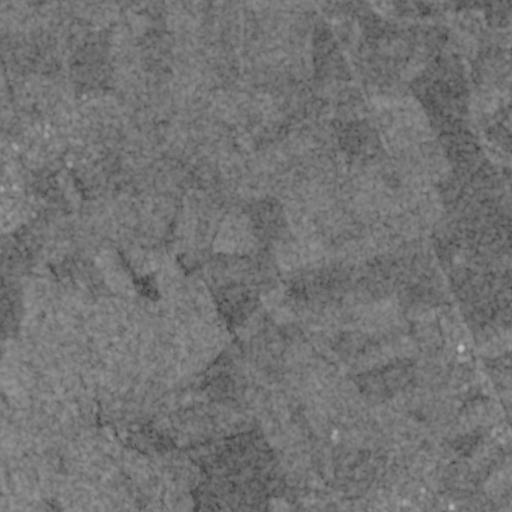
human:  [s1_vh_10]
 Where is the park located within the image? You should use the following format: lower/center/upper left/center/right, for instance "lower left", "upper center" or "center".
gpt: The park is located in the lower right of the image.
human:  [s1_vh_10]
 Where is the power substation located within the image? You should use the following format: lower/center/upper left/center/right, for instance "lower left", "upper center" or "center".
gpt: The power substation is located in the lower right of the image.
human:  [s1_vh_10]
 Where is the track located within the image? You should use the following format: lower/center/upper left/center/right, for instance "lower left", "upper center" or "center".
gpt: The track is located in the lower right of the image.
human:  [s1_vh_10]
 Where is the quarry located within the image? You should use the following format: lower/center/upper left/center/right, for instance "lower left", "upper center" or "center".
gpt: There is no quarry in the image.

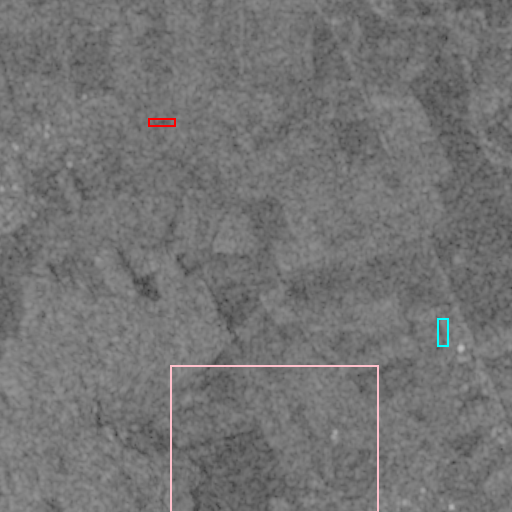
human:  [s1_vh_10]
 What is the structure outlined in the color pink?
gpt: The structure outlined in pink is a crop field.
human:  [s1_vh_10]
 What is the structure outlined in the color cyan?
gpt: The structure outlined in cyan is a park.
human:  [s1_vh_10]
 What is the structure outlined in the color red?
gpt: The structure outlined in red is a wastewater plant.
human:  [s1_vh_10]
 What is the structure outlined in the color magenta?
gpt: There is no magenta outline.